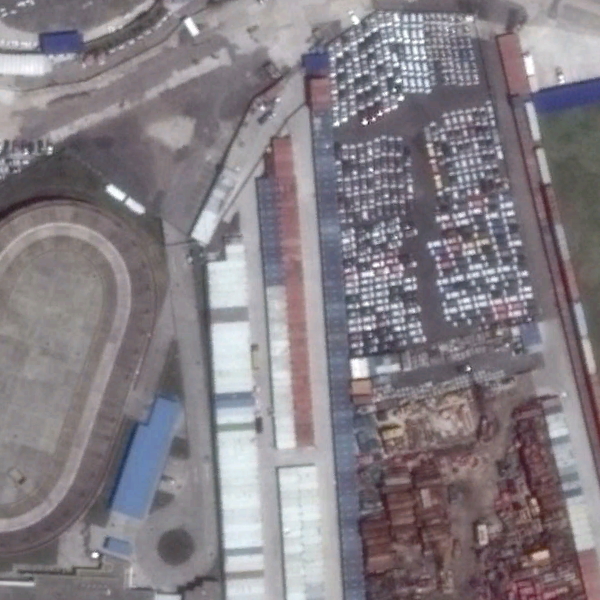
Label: Industrial